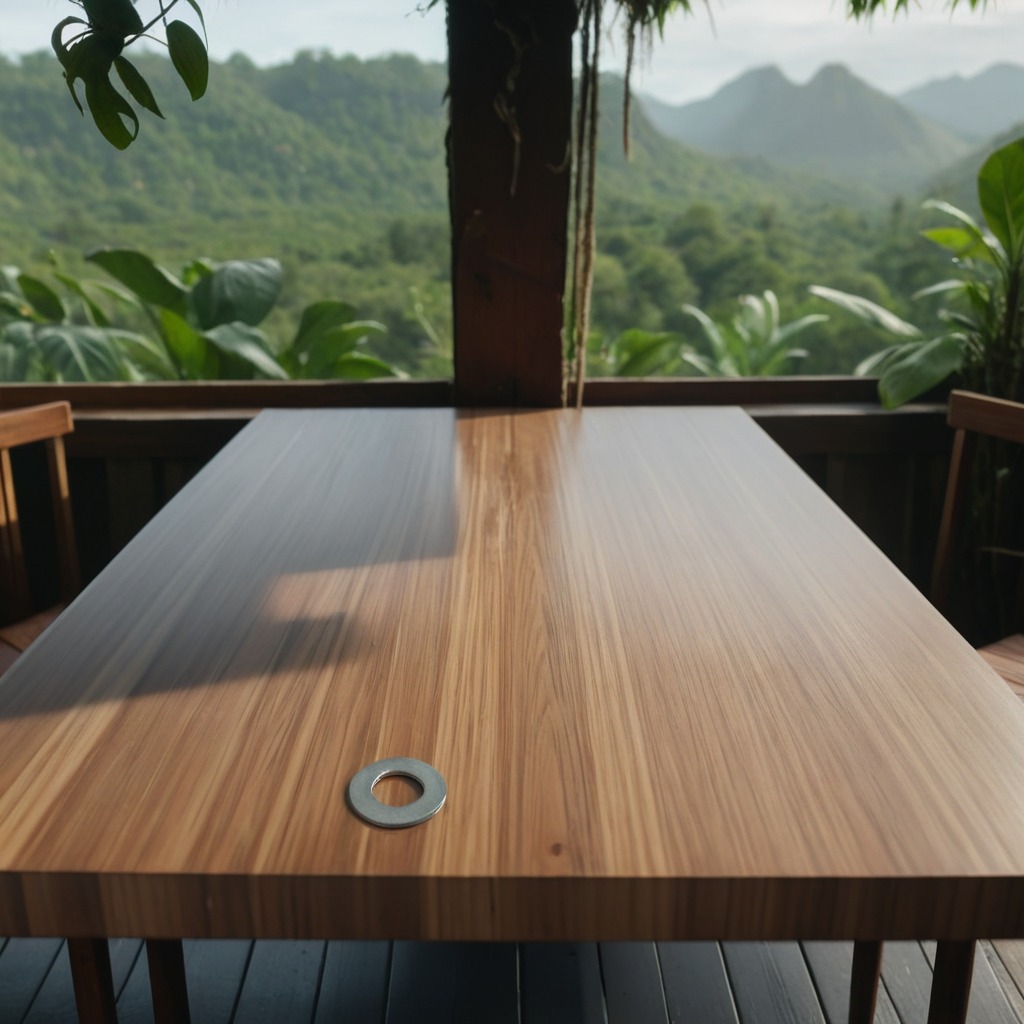
A flat metal washer is lying on the wooden table.